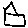
Label: house